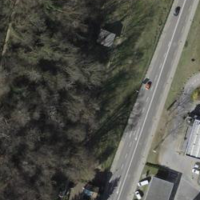
EUNIS habitat code: 41
Species observed at this site:
Phytolacca americana